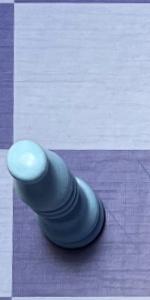
Label: Bishop_White